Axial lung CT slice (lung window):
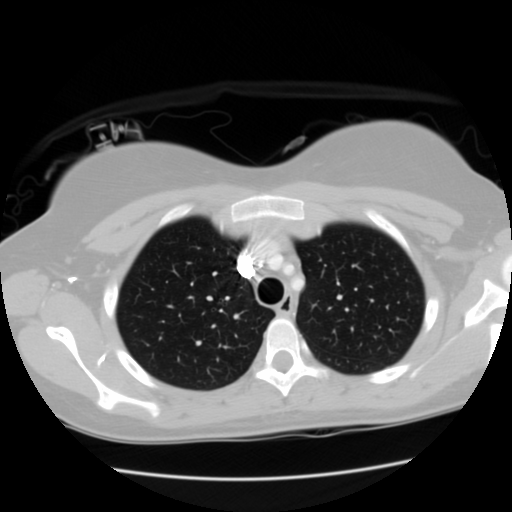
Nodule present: no